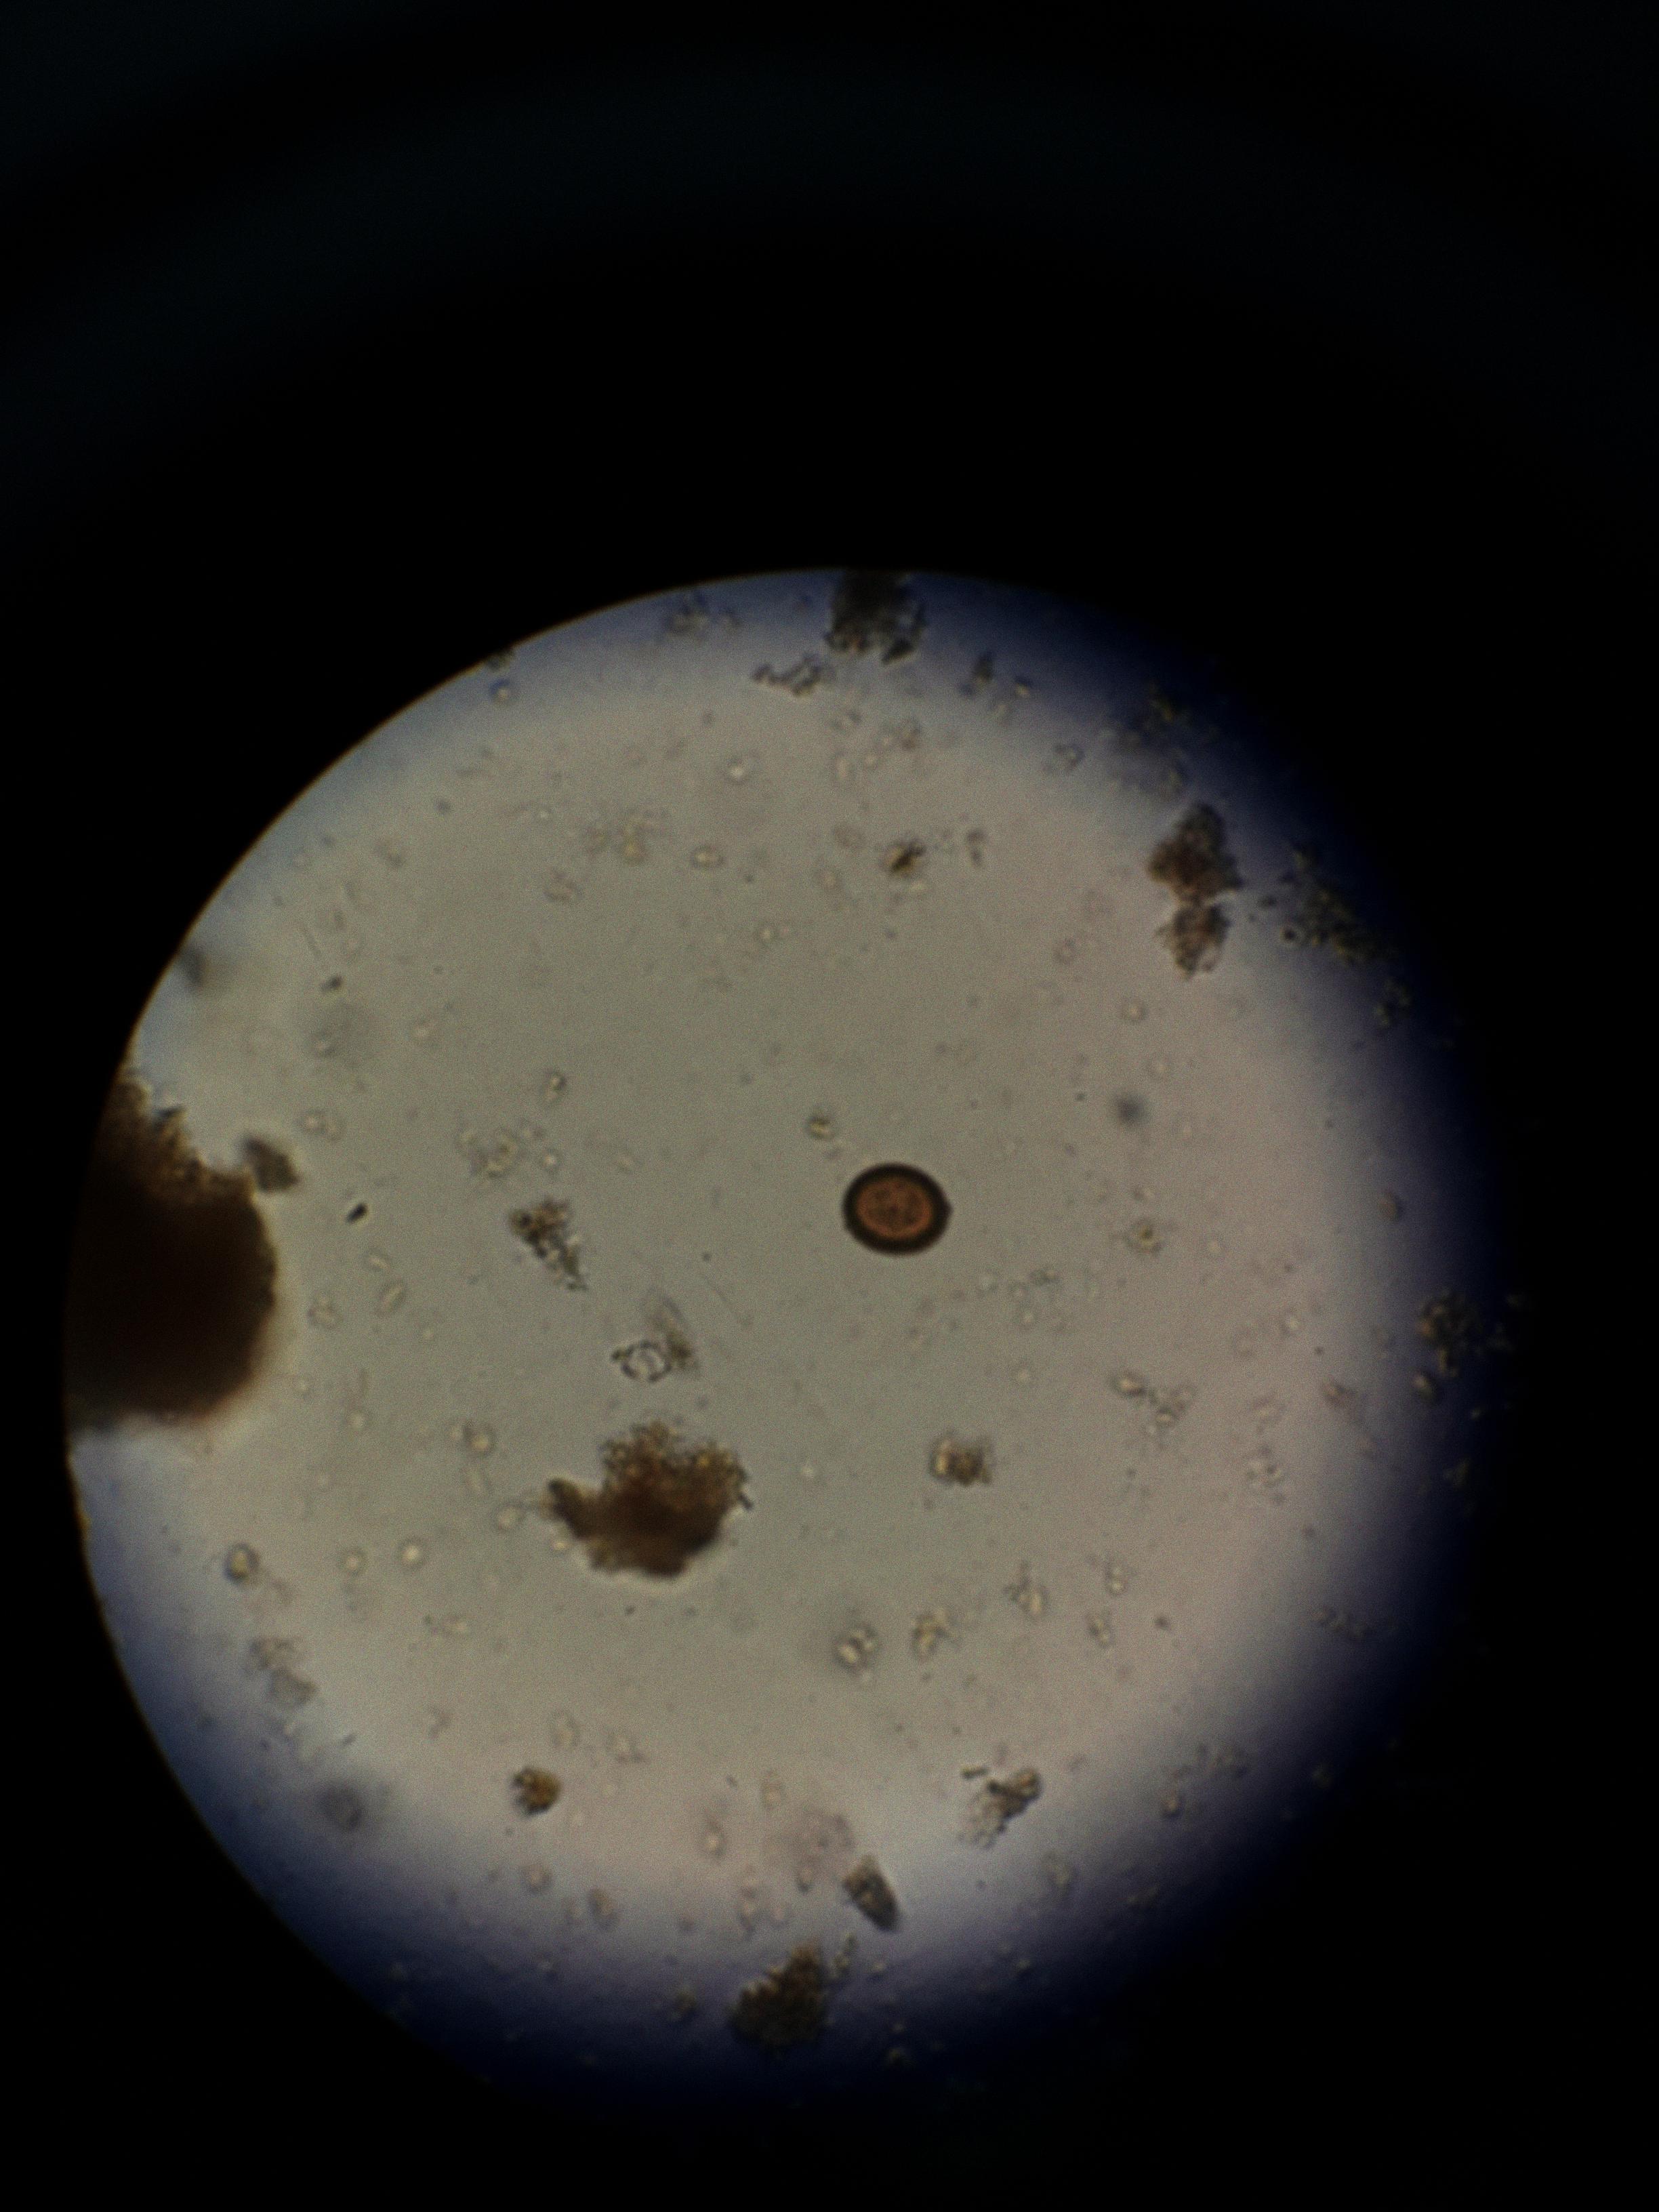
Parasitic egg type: Taenia spp. egg